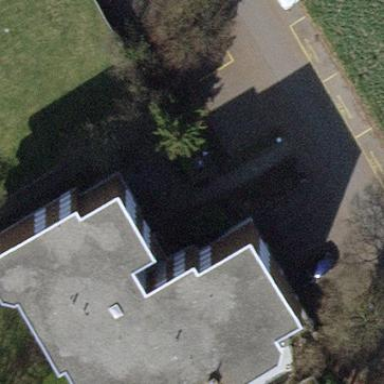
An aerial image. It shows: Flat-roofed building.